Interaction volume radius: 5 \u00c5
Interaction volume height: 25 \u00c5
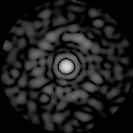
Disorder parameter: 0.8165